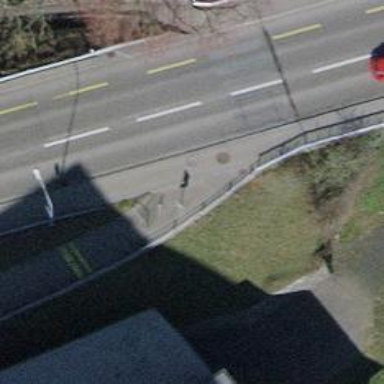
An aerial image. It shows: Sidewalk.